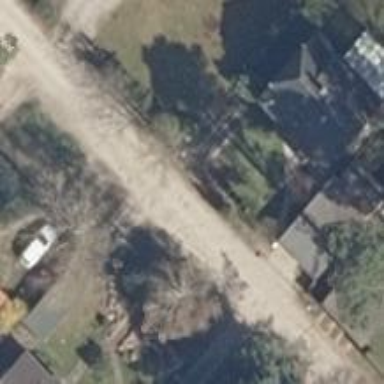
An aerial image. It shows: Residential road with compacted surface.